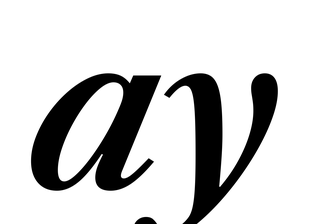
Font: LibreCaslonText-Italic_SemiBold_Italic